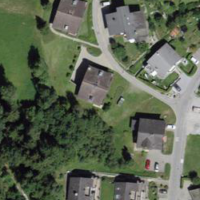
EUNIS habitat code: 55
Species observed at this site:
Lathyrus vernus
Bartsia alpina